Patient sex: M
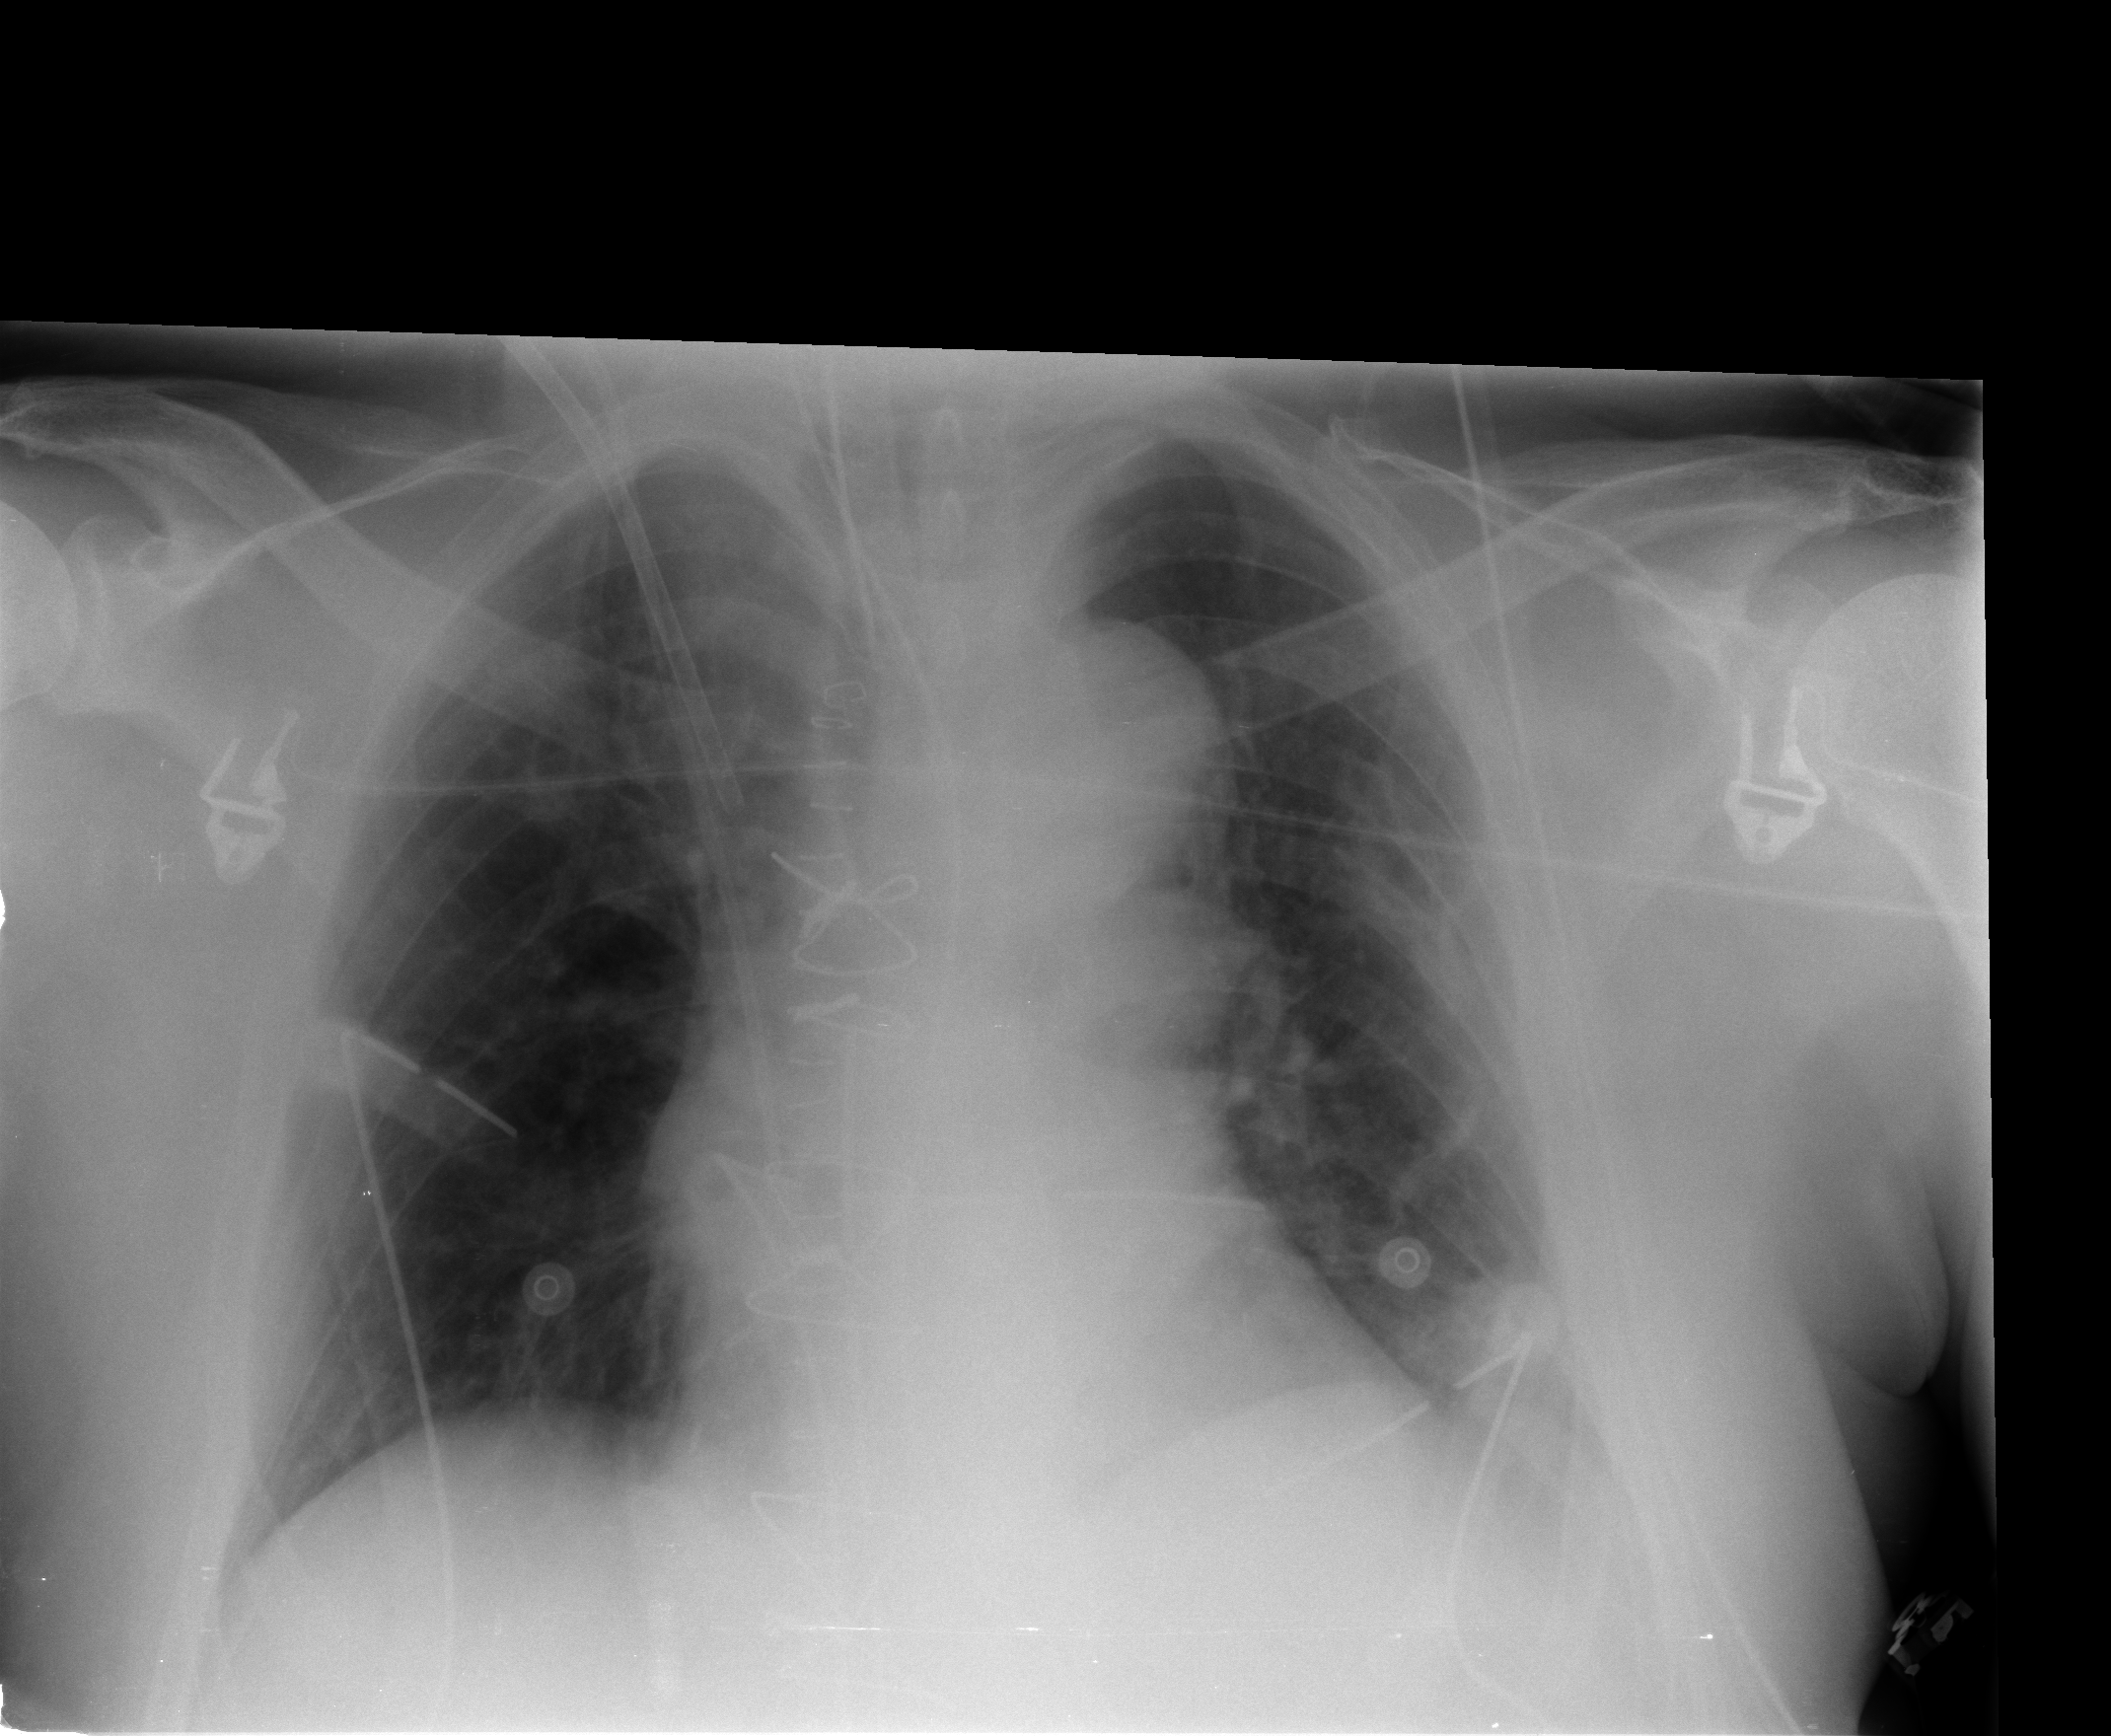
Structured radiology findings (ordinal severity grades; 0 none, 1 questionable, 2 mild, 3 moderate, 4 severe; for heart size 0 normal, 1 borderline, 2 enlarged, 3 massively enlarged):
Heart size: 0
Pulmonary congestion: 2
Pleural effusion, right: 0
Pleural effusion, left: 1
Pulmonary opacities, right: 0
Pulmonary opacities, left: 0
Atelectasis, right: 2
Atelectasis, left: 2